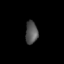
Tissue: lung
Cell type: Endothelial cells
Senescence score: 0.544
Nuclear area (px): 275
Mean DAPI intensity: 83.88